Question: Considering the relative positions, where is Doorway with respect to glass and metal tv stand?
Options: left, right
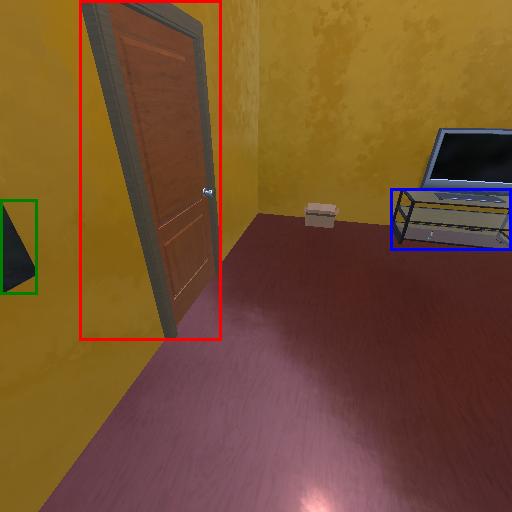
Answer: left